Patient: sex M, age 31
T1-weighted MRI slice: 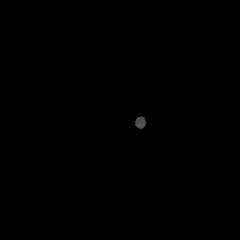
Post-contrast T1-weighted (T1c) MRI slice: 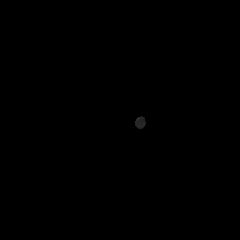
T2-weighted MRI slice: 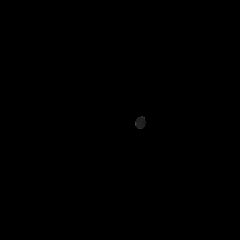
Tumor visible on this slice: no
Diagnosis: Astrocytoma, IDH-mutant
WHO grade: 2